Aerial crown-view tile of a tropical tree (Barro Colorado Island, Panama), acquired 20240813:
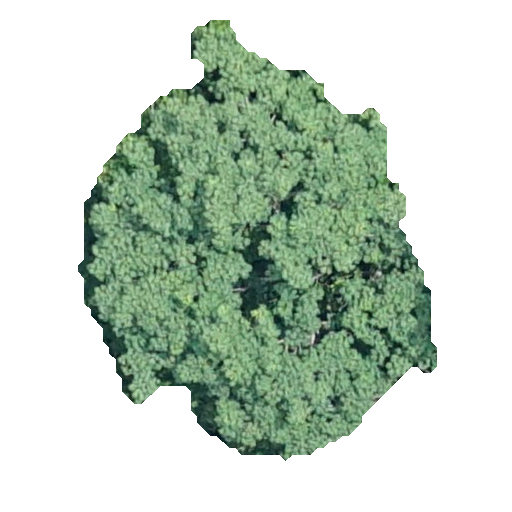
Species: Anacardium excelsum
GBIF accepted scientific name: Anacardium excelsum
Crown area: 155.5 m²